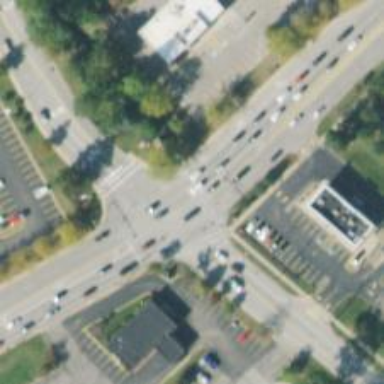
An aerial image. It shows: Marked road crossing.